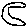
Label: moon